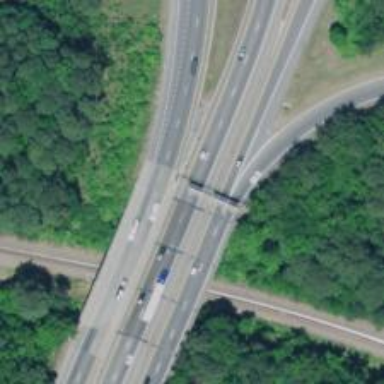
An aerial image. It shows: Viaduct bridge over motorway.